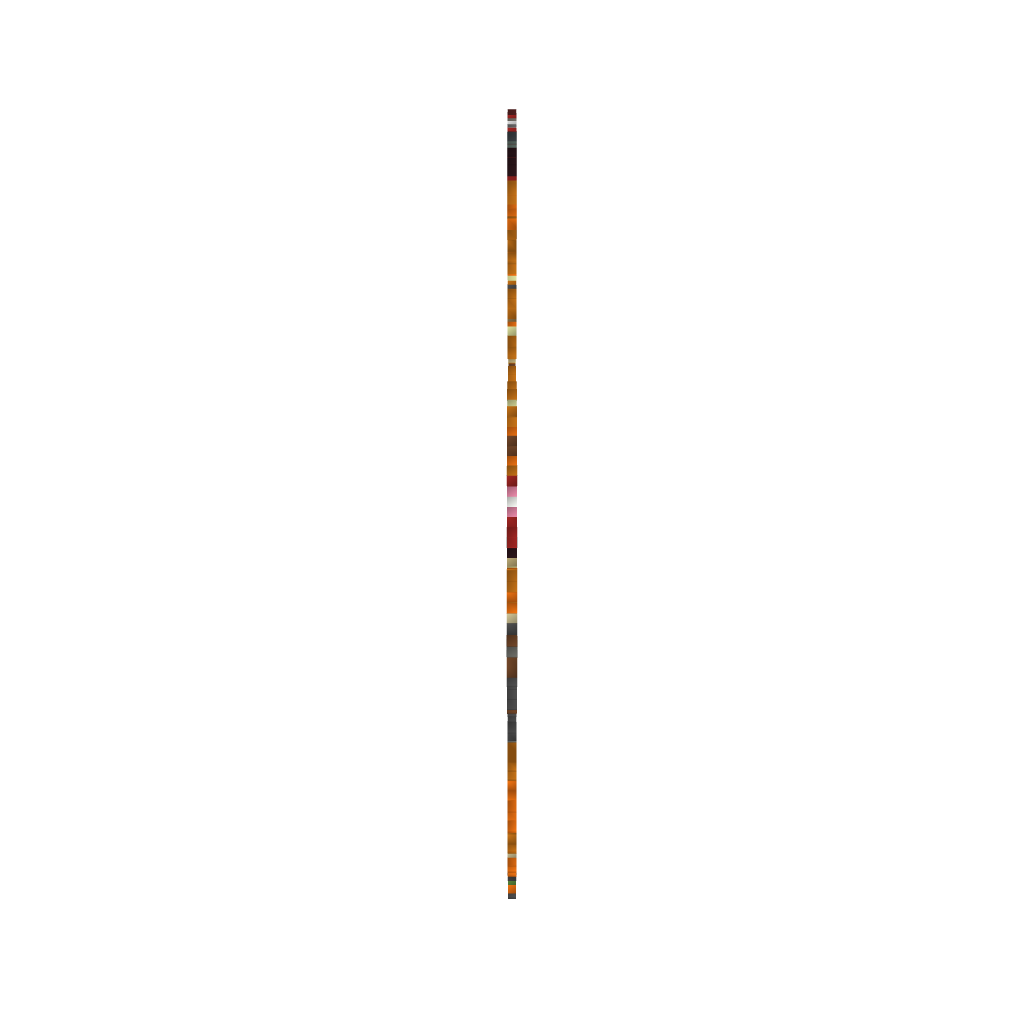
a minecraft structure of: Wily Machine #1 (ErnieCIII)